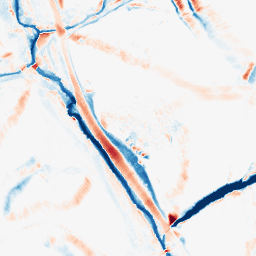
Category: morphological
Decomposition family: morphological_diamond
Decomposition parameters: operation: average
radius: 10
Upsampling method: sinc_hamming
Upsampling parameters: scale: 4
kernel_size: 16
Upsampling scale: 4